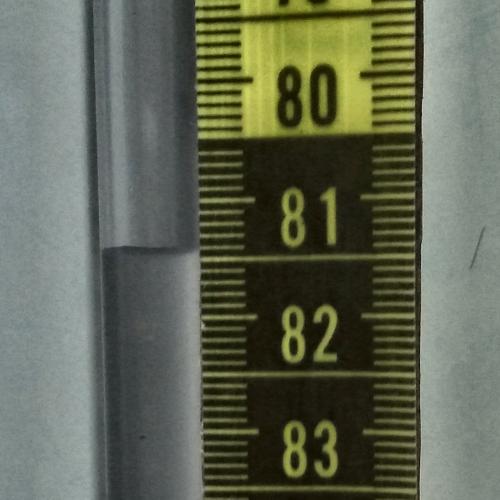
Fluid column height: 81.4 cm